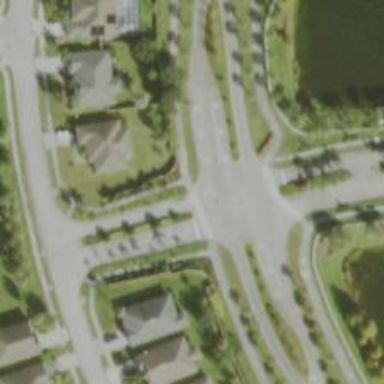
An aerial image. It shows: Marked crossing on the road.